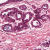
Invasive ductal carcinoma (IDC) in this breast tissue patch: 0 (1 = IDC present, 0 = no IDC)